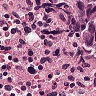
Metastatic tissue present: no